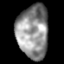
Tissue: lung
Cell type: Others
Senescence score: 0.1328
Nuclear area (px): 1651
Mean DAPI intensity: 143.236